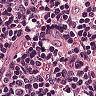
Metastatic tissue present: no